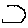
Label: hexagon